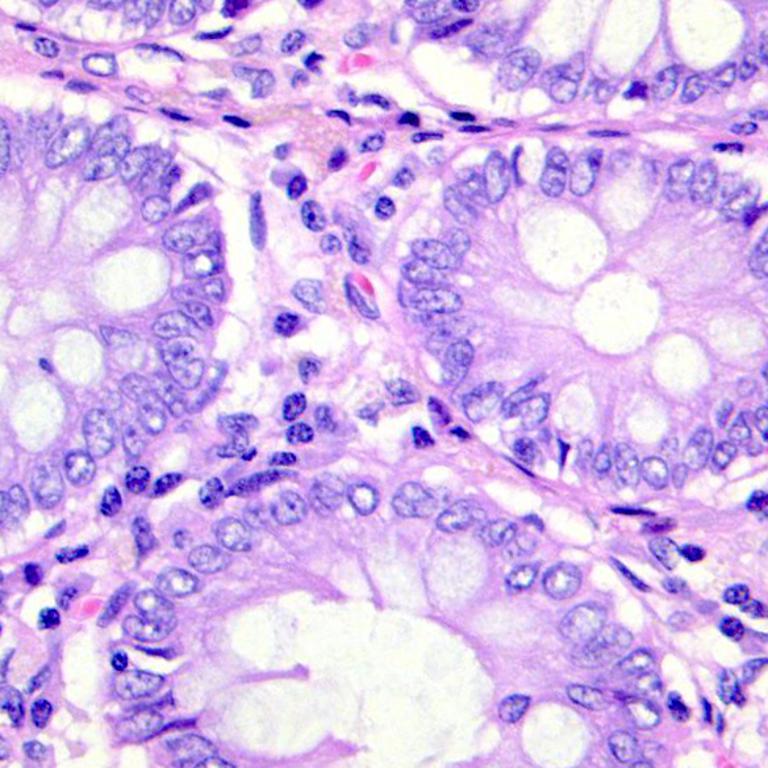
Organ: colon
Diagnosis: benign